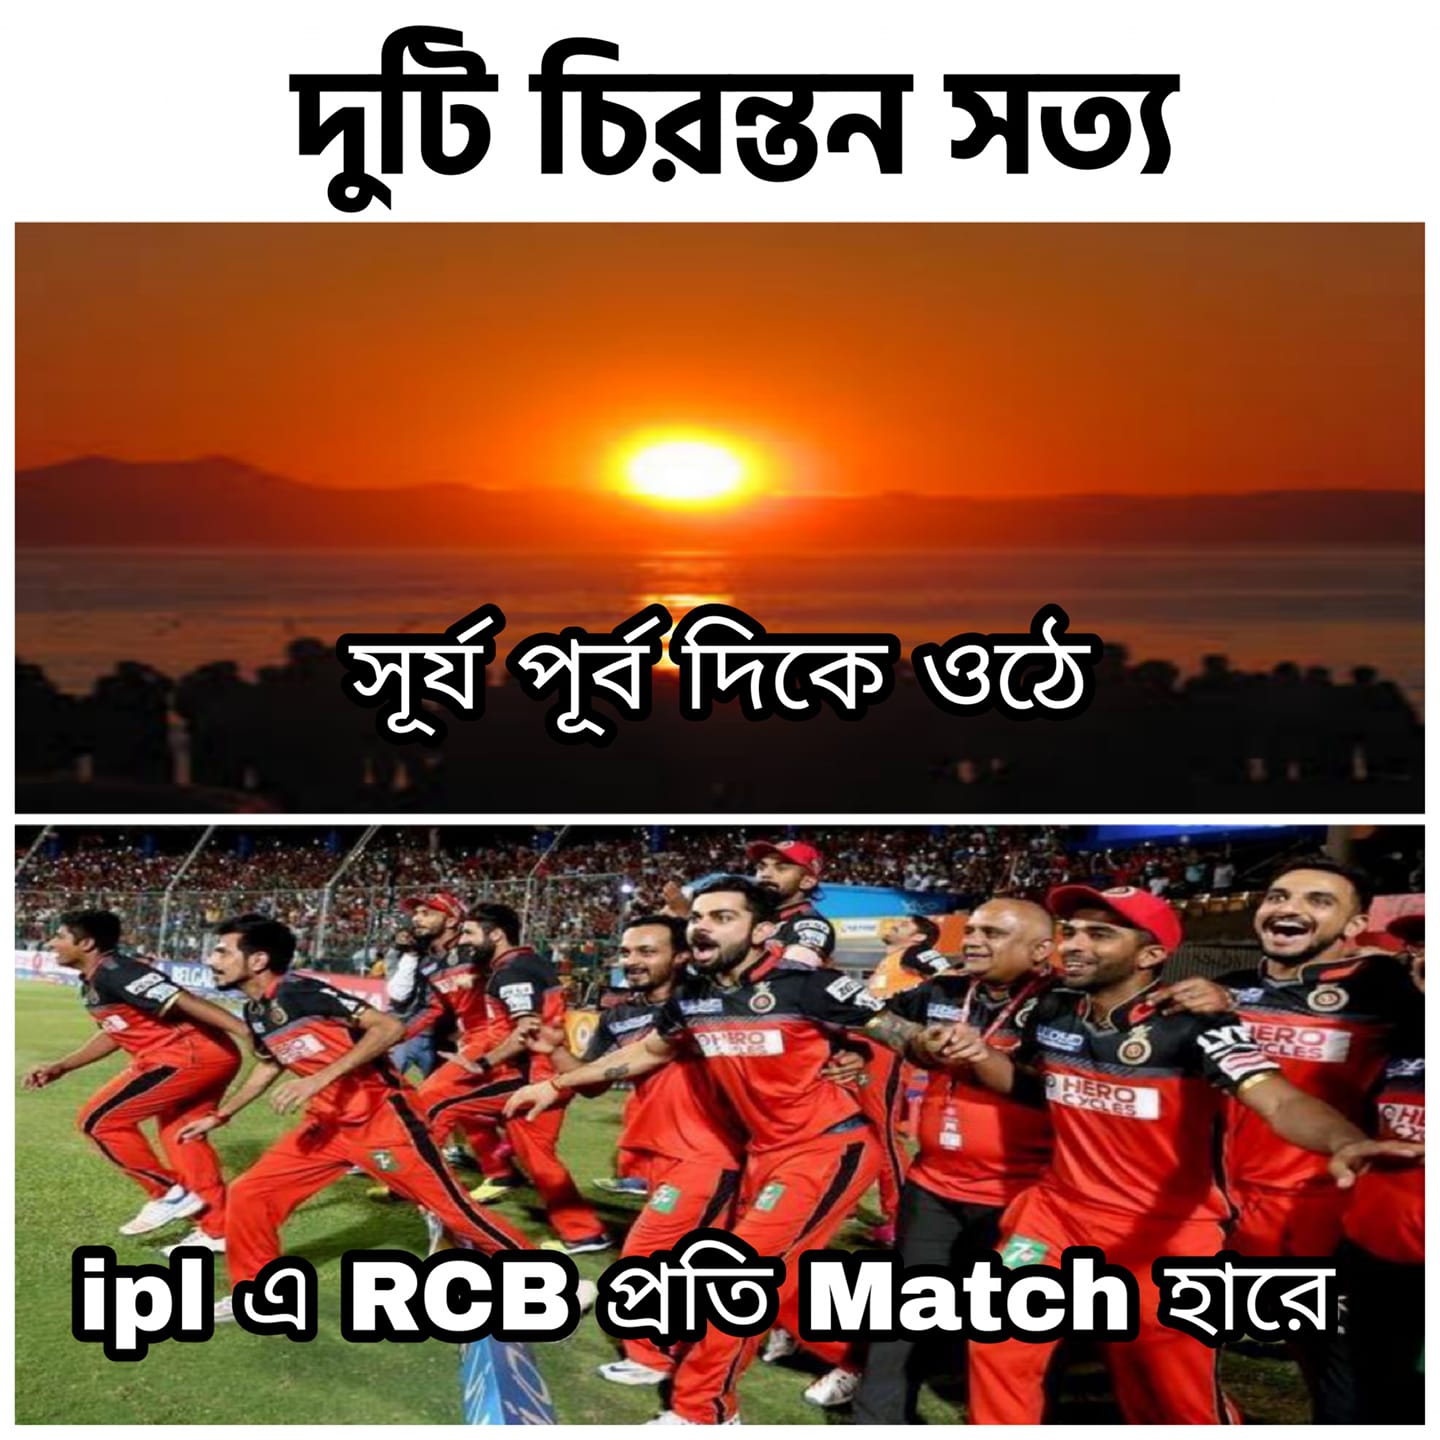
Caption: দুটি চিরন্তন সত্য সূর্য পূর্ব দিকে উঠে   ipl  এ RCB প্রতি Match  হারে
Label: non-hate